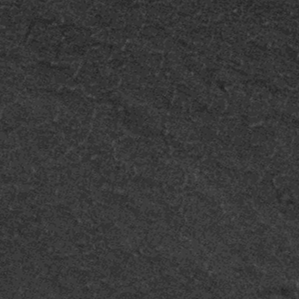
Label: frost